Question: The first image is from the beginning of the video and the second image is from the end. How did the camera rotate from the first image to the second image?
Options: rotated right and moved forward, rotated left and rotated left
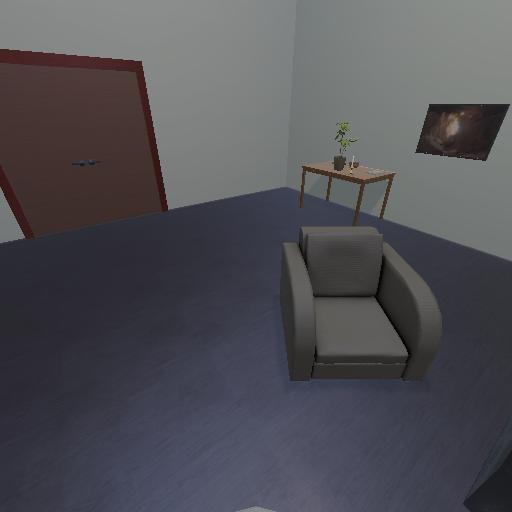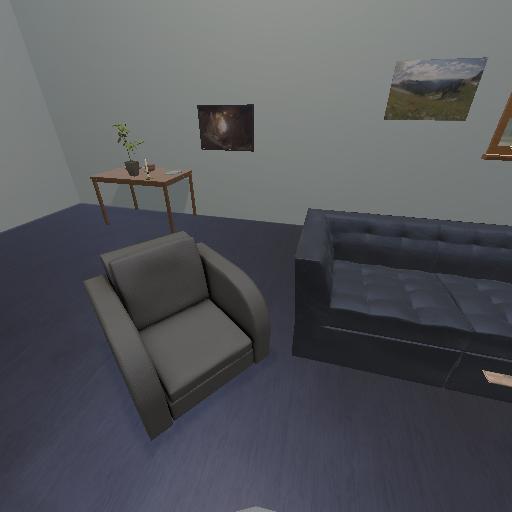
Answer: rotated right and moved forward